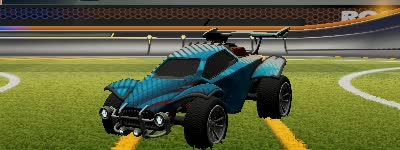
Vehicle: octane